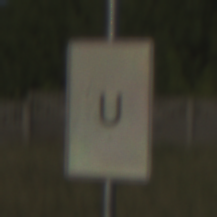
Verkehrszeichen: AnkuendigungOderFortsetzungUmleitungOhnePfeilsymbol
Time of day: MorningAfternoon
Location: Outdoor (Nature)
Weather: Clear
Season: NotSpecified
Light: Natural